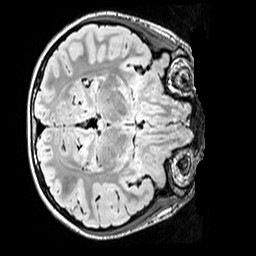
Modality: FLAIR
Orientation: axial
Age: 12
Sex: male
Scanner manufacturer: siemens
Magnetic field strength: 3 T
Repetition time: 5 s
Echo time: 0.388 s